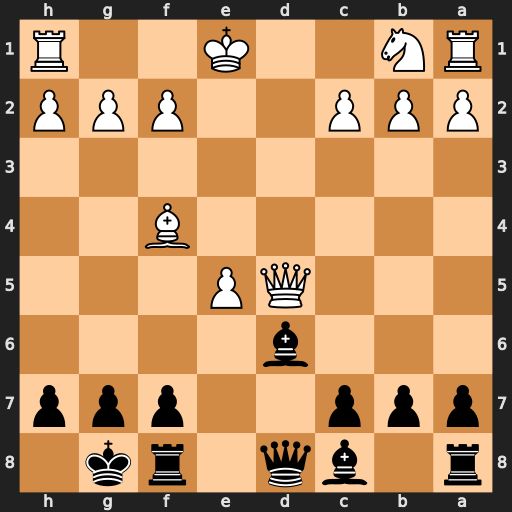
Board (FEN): r1bq1rk1/ppp2ppp/3b4/3QP3/5B2/8/PPP2PPP/RN2K2R
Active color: b
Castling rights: KQ
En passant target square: -
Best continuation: Bb4+ Qd2 Bxd2+